Interaction volume radius: 10 \u00c5
Interaction volume height: 20 \u00c5
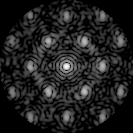
Disorder parameter: 0.4521